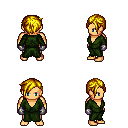
a pixel art fantasy rpg character, male body template, human, tanned skin, green robe, magenta pants, blonde pixie cut hairstyle, metal gloves, four views (front, back, left, right), 2x2 character sprite sheet, small pixel art, hard edges, no anti-aliasing